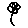
Label: flower